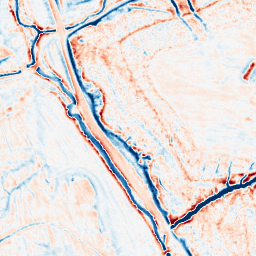
Category: edge_preserving
Decomposition family: anisotropic_diffusion
Decomposition parameters: iterations: 20
kappa: 10
gamma: 0.2
Upsampling method: bilinear
Upsampling parameters: scale: 2
Upsampling scale: 2